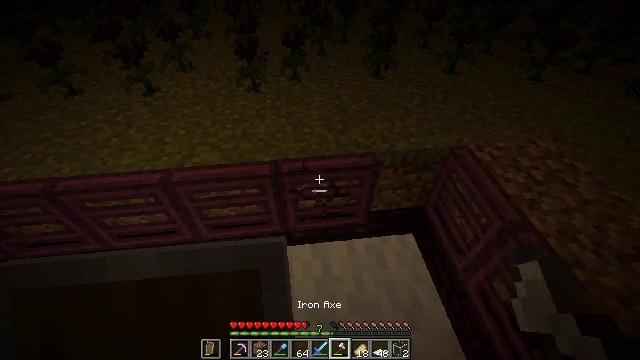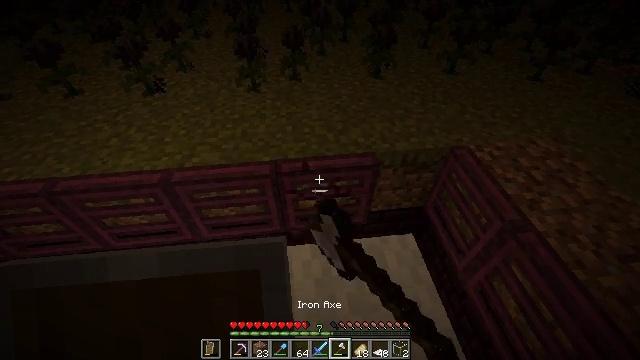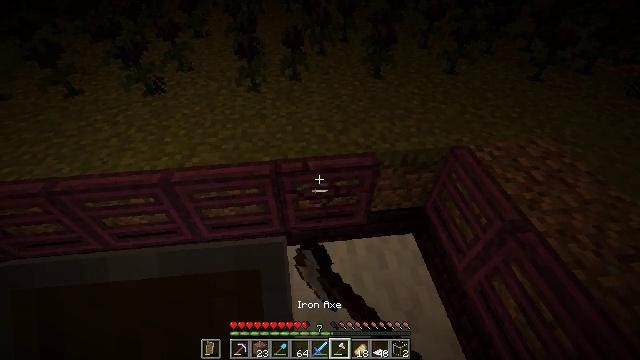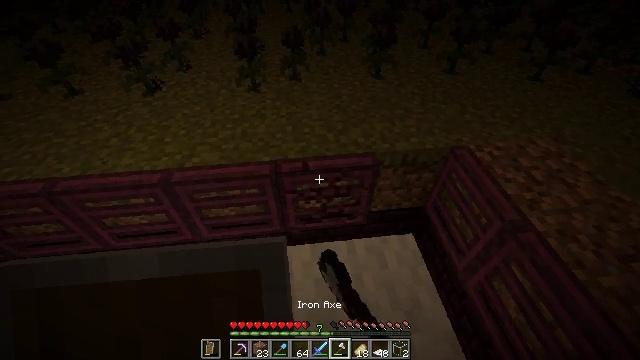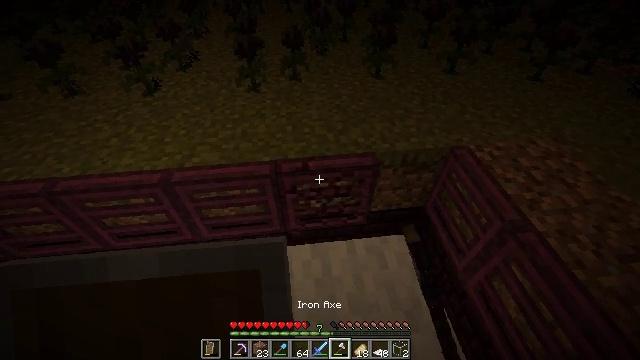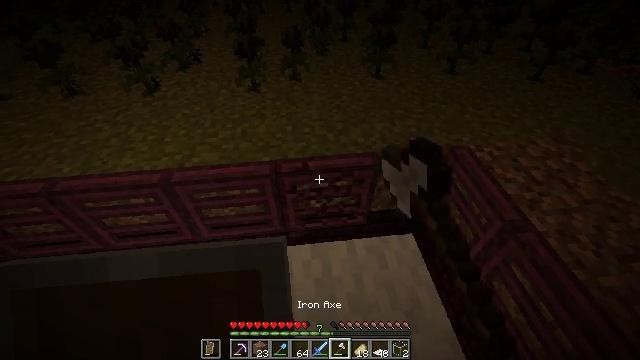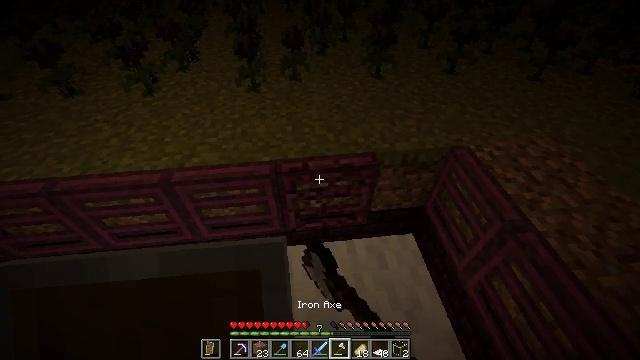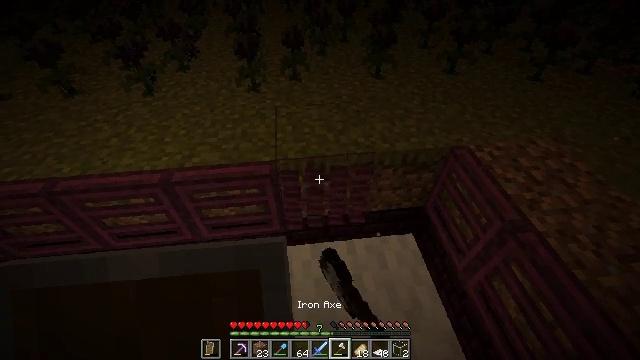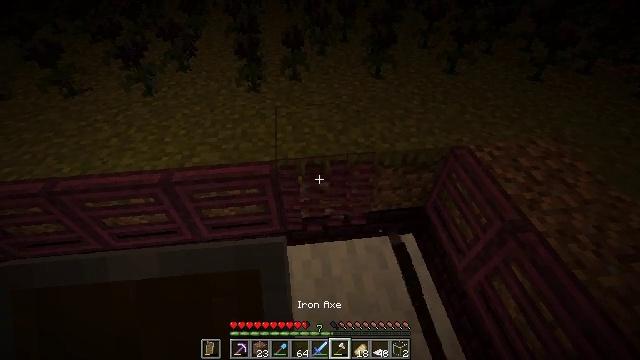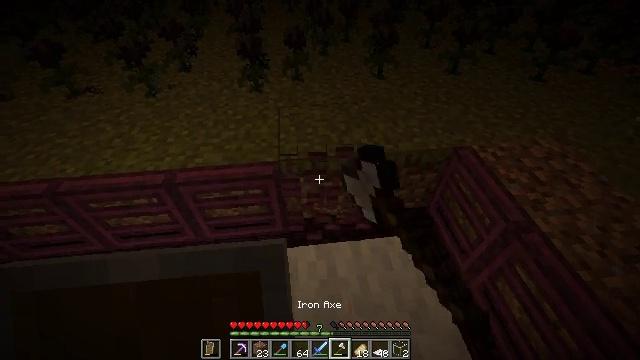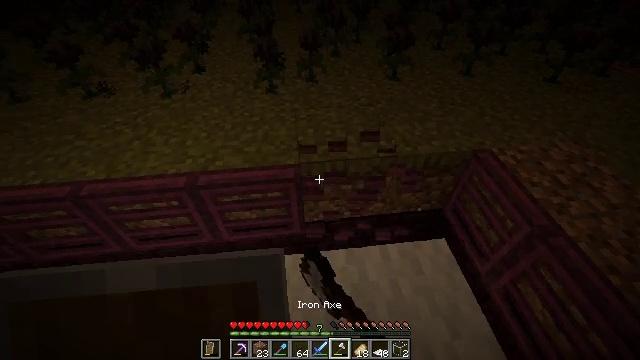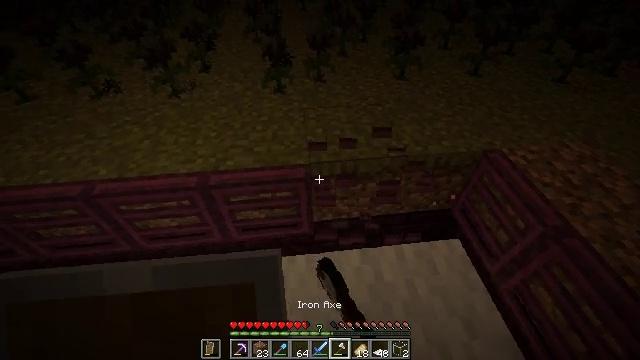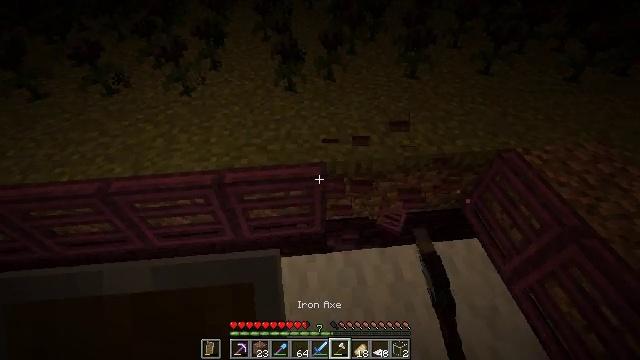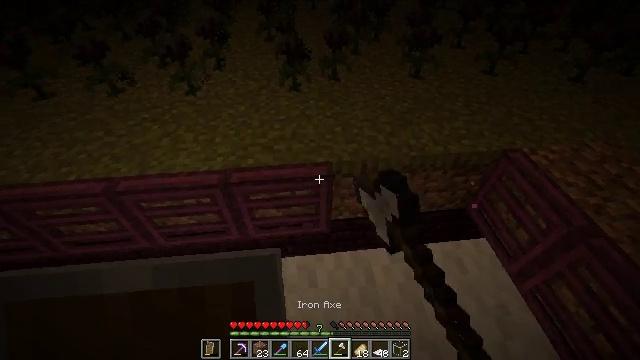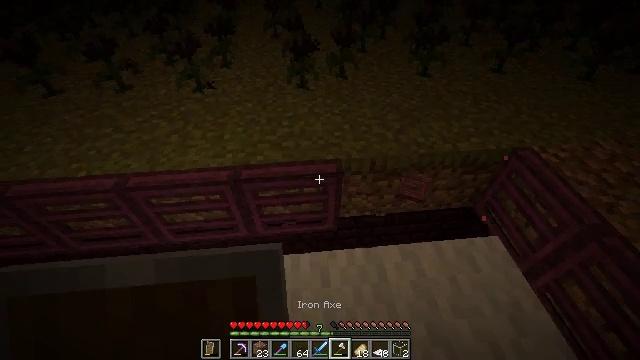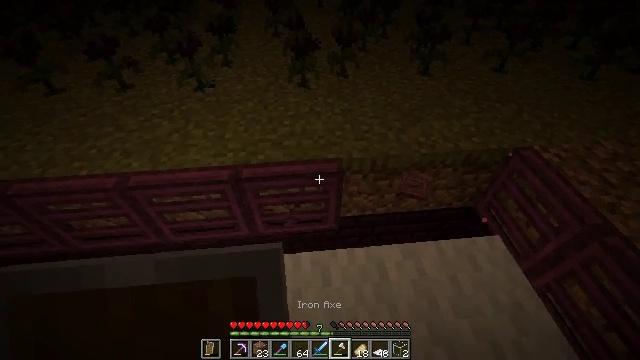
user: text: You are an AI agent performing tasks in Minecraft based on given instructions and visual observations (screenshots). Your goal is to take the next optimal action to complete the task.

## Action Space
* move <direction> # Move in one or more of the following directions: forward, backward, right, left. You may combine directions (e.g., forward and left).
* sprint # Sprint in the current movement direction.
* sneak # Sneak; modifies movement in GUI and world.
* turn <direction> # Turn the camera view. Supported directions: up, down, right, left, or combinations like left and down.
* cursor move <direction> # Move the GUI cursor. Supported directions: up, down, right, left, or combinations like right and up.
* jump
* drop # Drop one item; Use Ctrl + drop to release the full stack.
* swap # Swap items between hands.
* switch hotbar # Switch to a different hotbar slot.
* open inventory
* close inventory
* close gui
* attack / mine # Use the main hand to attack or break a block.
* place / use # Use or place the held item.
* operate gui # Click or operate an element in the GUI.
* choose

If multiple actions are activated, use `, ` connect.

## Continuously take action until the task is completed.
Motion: motion action
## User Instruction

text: Remove the crimson trapdoor.
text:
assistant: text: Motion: attack / mine
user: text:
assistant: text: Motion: attack / mine
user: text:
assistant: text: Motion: attack / mine
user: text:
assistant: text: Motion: attack / mine
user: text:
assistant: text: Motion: attack / mine
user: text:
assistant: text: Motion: attack / mine
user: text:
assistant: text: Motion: attack / mine
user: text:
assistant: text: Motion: attack / mine
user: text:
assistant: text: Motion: move left, attack / mine
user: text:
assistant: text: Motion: move left, attack / mine
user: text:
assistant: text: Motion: move left, attack / mine
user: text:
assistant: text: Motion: attack / mine
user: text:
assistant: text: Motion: attack / mine
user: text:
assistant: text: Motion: attack / mine
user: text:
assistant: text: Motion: attack / mine
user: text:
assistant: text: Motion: attack / mine
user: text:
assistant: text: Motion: attack / mine
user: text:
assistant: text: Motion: attack / mine
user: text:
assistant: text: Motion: attack / mine
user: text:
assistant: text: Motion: attack / mine
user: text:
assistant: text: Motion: attack / mine
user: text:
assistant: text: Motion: sneak, attack / mine
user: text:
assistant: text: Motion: sneak, attack / mine
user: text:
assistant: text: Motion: sneak, attack / mine
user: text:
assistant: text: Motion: sneak, attack / mine
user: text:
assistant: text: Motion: move left, sneak, attack / mine
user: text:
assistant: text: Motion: move left, sneak, attack / mine
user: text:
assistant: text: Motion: move left, sneak, attack / mine
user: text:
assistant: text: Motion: move left, sneak, attack / mine
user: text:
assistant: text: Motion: move left, sneak, attack / mine